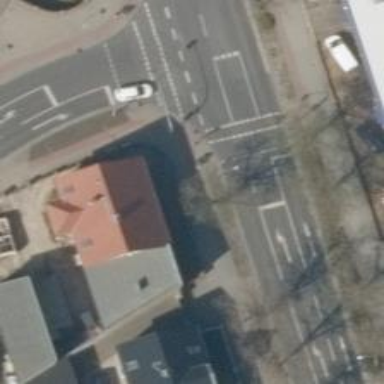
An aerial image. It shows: Road with traffic signals at the crossing.